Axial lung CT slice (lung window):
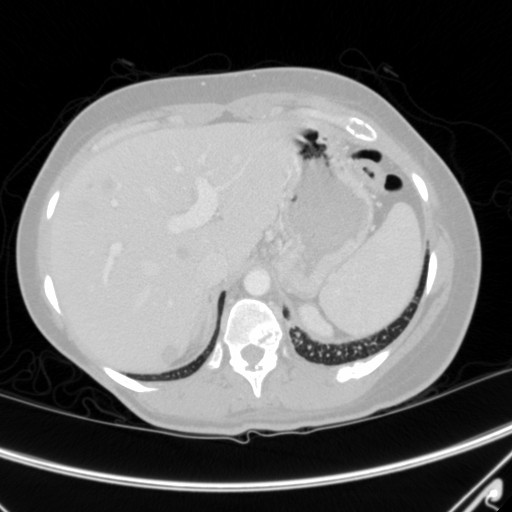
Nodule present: no